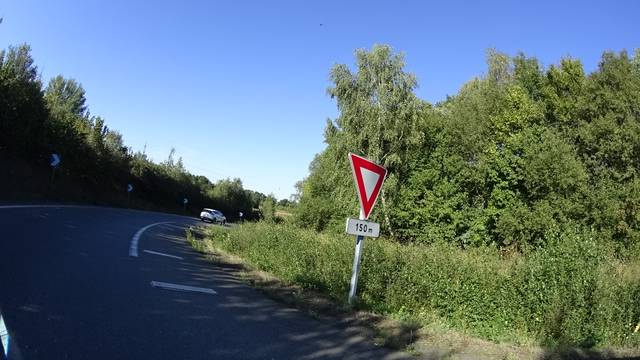
Region: France
Coordinates: 48.14, -1.698